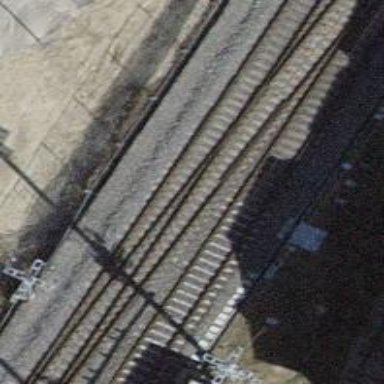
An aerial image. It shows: Railway track with contact lines for electrification.